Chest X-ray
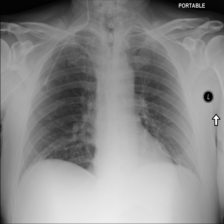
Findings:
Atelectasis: negative
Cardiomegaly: negative
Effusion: negative
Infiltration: negative
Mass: negative
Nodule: negative
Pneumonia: negative
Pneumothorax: negative
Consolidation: negative
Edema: negative
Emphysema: negative
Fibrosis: negative
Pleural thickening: negative
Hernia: negative